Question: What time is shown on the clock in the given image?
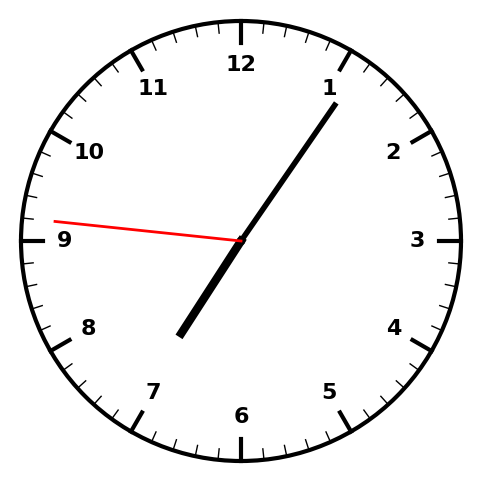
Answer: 07:05:46